The trace is the raw vibration amplitude of a rotating bearing as a function of time. Based on the visible evidence, which condition applies: normal, inner_race, outer_race, ball?
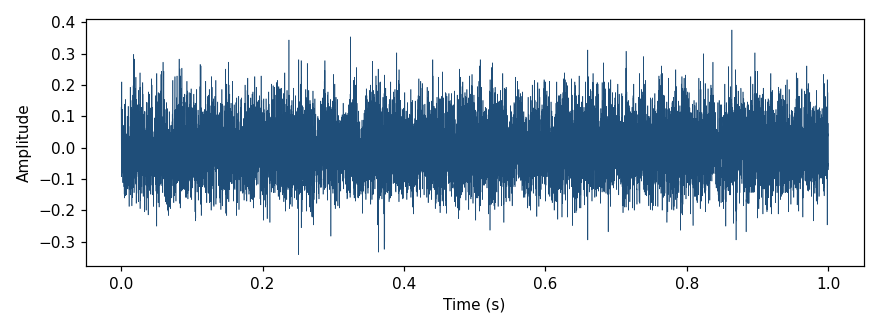
Answer: normal